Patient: sex F, age 71
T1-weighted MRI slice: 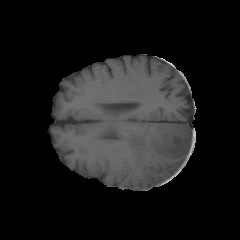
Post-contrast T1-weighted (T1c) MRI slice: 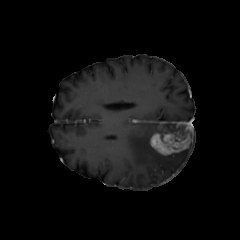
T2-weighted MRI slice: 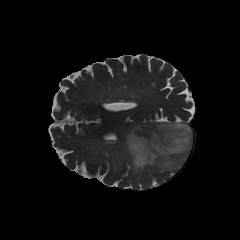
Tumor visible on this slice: yes
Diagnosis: Glioblastoma, IDH-wildtype
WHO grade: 4